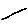
Label: line